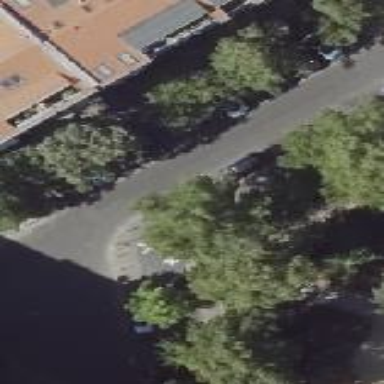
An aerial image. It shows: Asphalt street-side parking area.